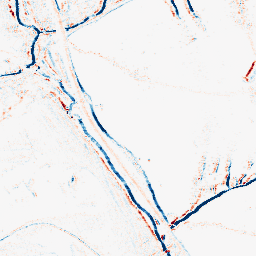
Category: morphological
Decomposition family: morphological_rect
Decomposition parameters: operation: average
width: 5
height: 3
Upsampling method: bicubic
Upsampling parameters: scale: 8
Upsampling scale: 8